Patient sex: F
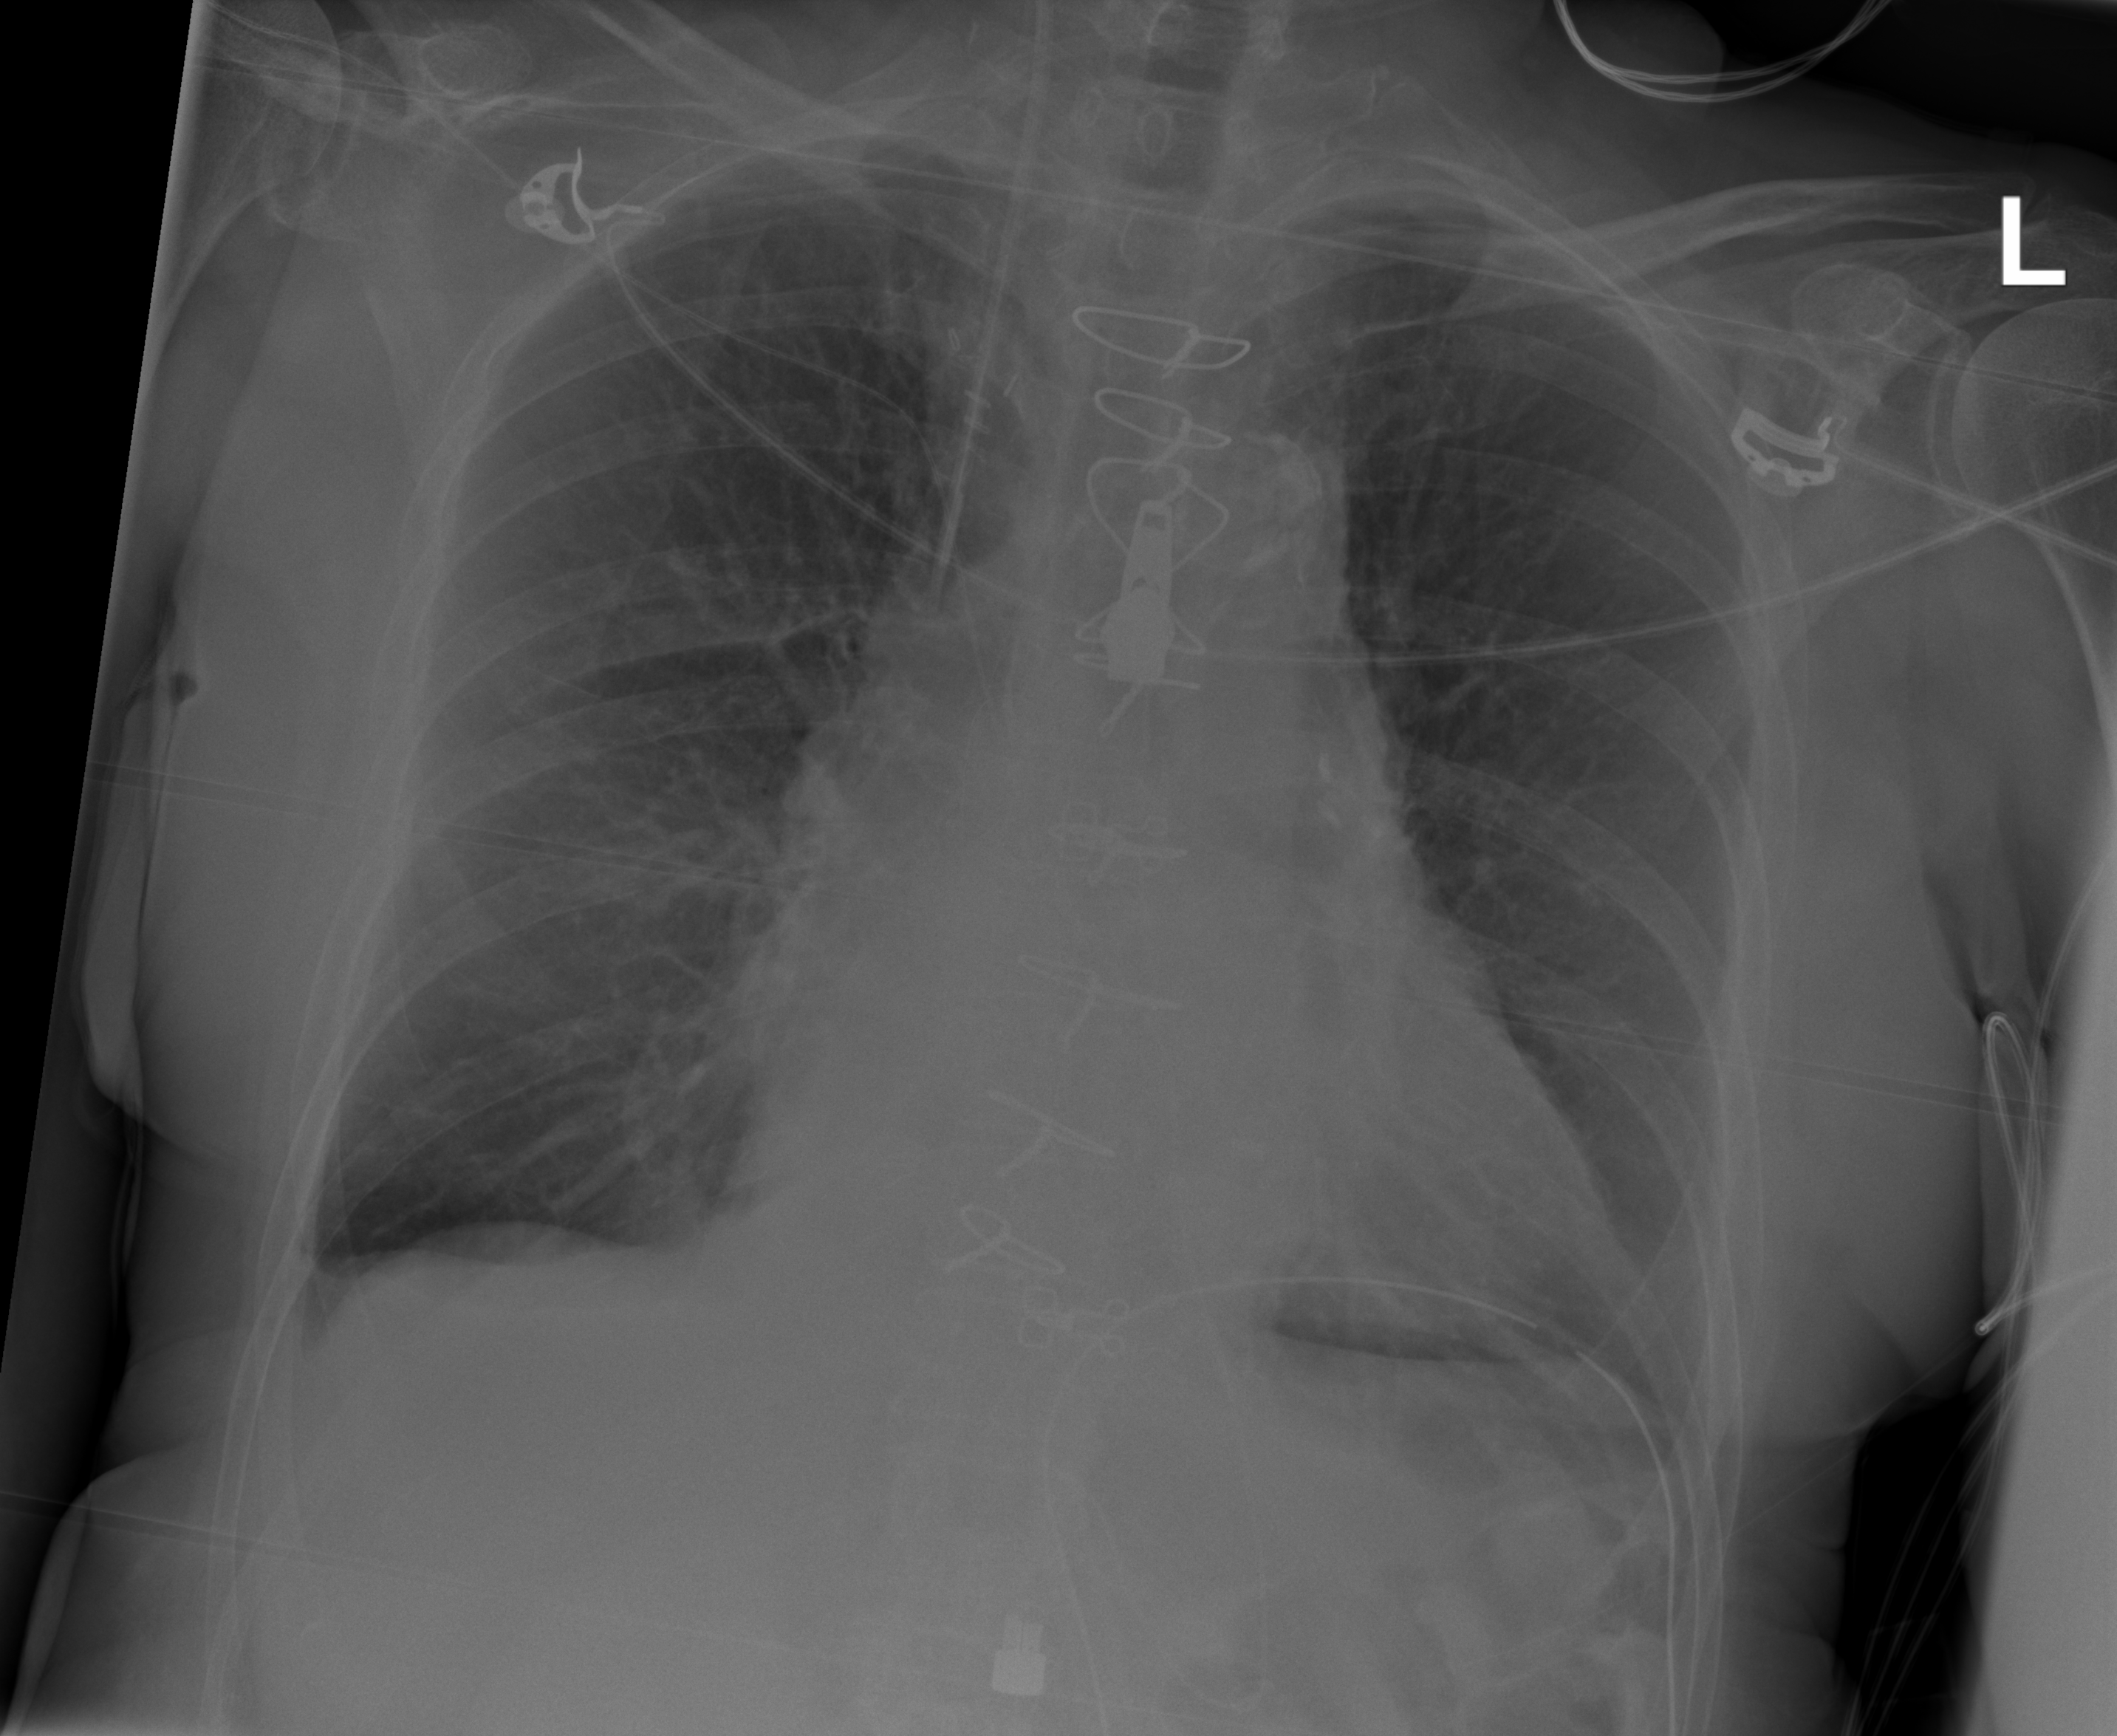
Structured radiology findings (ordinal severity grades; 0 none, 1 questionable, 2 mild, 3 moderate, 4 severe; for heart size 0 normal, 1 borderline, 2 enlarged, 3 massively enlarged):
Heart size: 1
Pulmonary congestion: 2
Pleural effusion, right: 1
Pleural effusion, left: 2
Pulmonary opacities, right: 0
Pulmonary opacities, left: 0
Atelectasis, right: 0
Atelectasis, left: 2